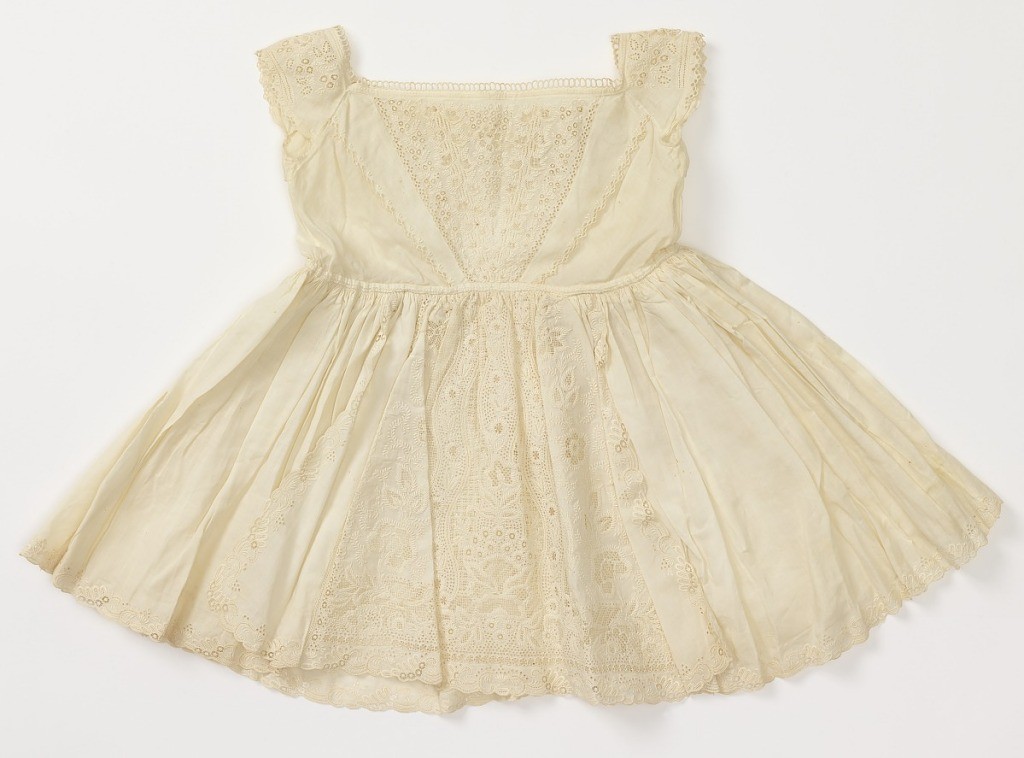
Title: Christening gown
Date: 1853
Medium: linen, cotton Technique: embroidered
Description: Bodice with square, low neck and revers in front, collar in back; no sleeves; full skirt with revers. Embroidery on front panel, revers, shoulders and bottom of skirt in solid stitches, drawnwork and eyelets in design of flowers, scrolls and waving bands. Card attached reads ''Made in England for Layette of Karrick Riggs 1853''.